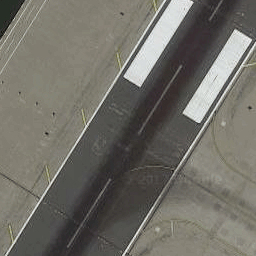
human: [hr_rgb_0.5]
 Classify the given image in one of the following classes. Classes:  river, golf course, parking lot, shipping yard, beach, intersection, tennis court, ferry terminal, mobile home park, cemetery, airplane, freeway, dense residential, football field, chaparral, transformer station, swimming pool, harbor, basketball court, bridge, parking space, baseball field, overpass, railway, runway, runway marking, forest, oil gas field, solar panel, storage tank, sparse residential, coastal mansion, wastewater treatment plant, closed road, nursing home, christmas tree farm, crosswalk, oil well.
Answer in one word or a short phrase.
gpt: runway